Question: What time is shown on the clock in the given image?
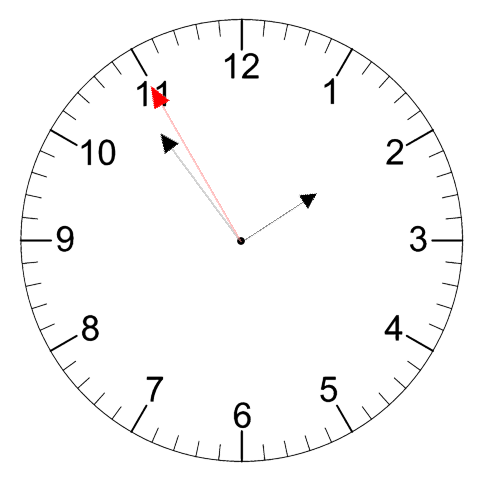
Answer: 01:53:55